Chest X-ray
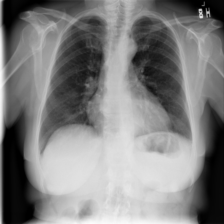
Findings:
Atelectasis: negative
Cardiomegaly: negative
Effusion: negative
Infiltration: positive
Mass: negative
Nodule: negative
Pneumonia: negative
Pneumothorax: negative
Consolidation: negative
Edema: negative
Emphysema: negative
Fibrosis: negative
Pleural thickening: negative
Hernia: negative